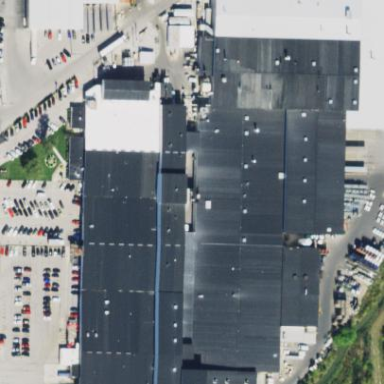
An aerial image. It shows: Industrial building.